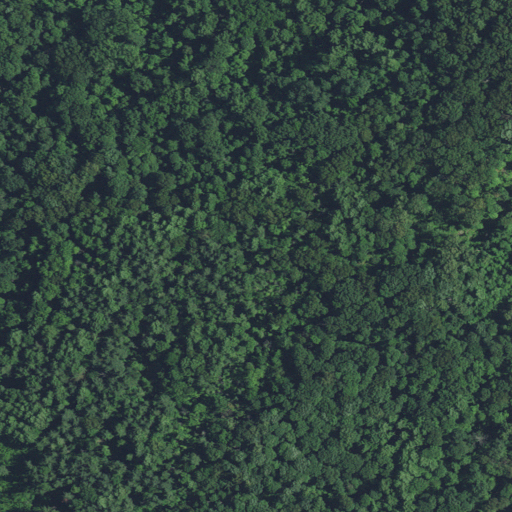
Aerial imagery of ridge(s) in Indiana named Burton Ridge containing deciduous forest and mixed forest